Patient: sex M, age 68
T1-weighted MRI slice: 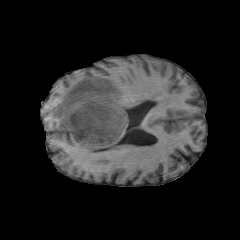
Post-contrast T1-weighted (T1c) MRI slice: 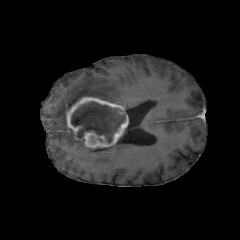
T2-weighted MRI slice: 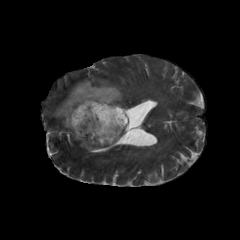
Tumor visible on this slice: yes
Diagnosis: Glioblastoma, IDH-wildtype
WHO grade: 4